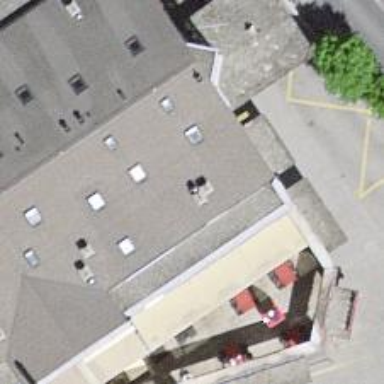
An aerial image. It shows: Post office.